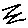
Label: zigzag